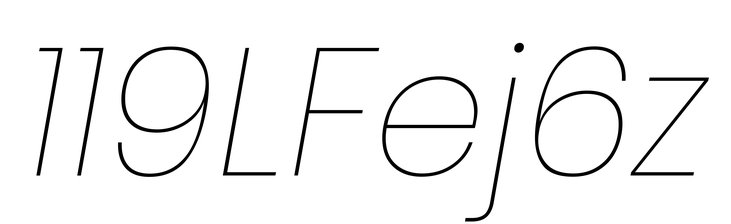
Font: Poppins-ThinItalic